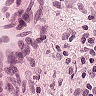
Metastatic tissue present: no